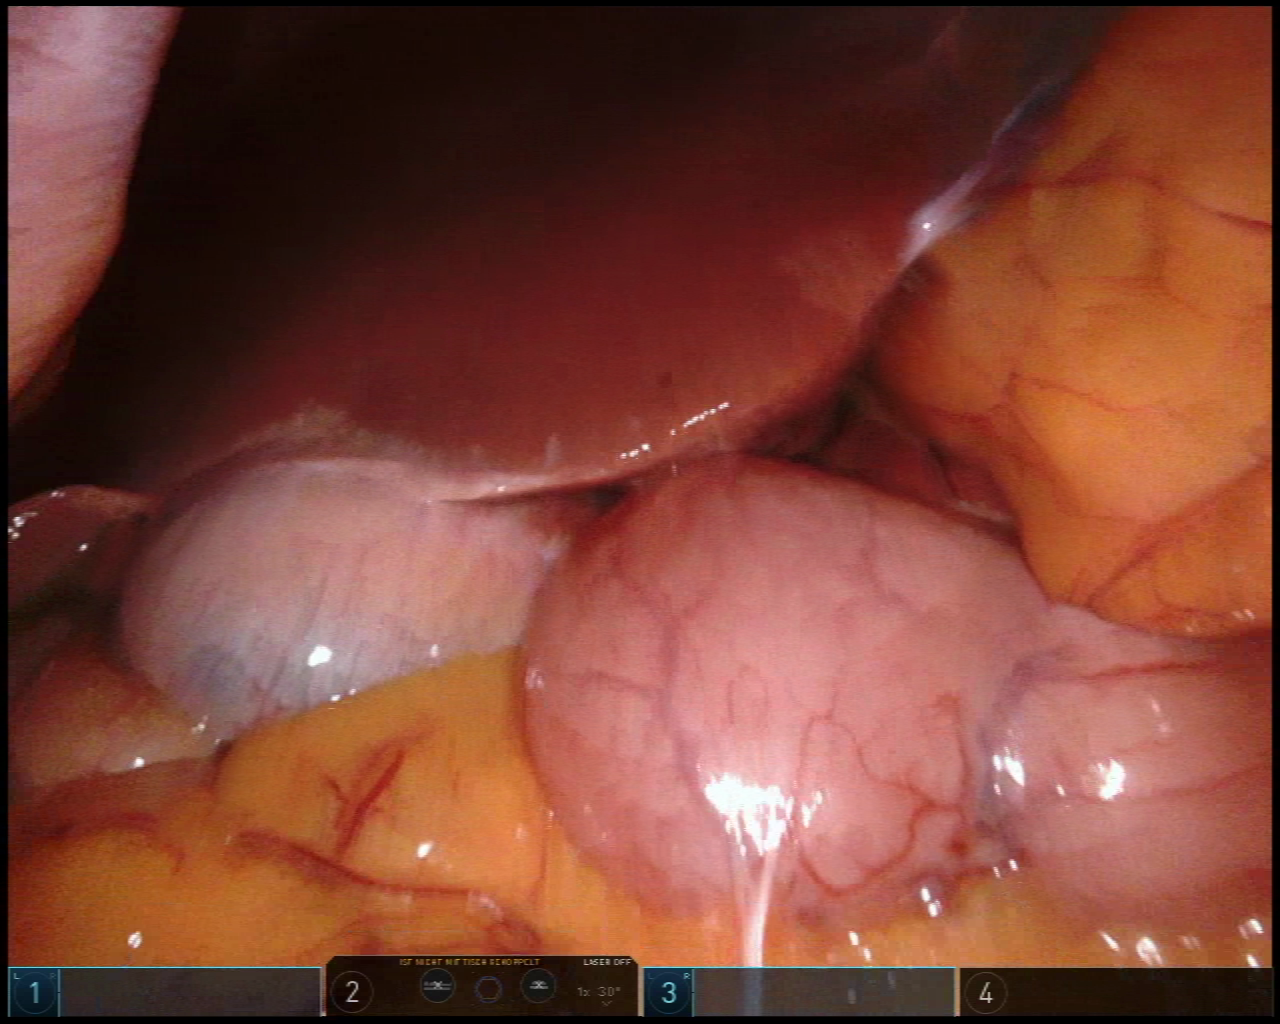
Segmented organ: liver
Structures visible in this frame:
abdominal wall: yes
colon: no
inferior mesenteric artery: no
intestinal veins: no
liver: yes
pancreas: no
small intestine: no
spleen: no
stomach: yes
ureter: no
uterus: no
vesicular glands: no